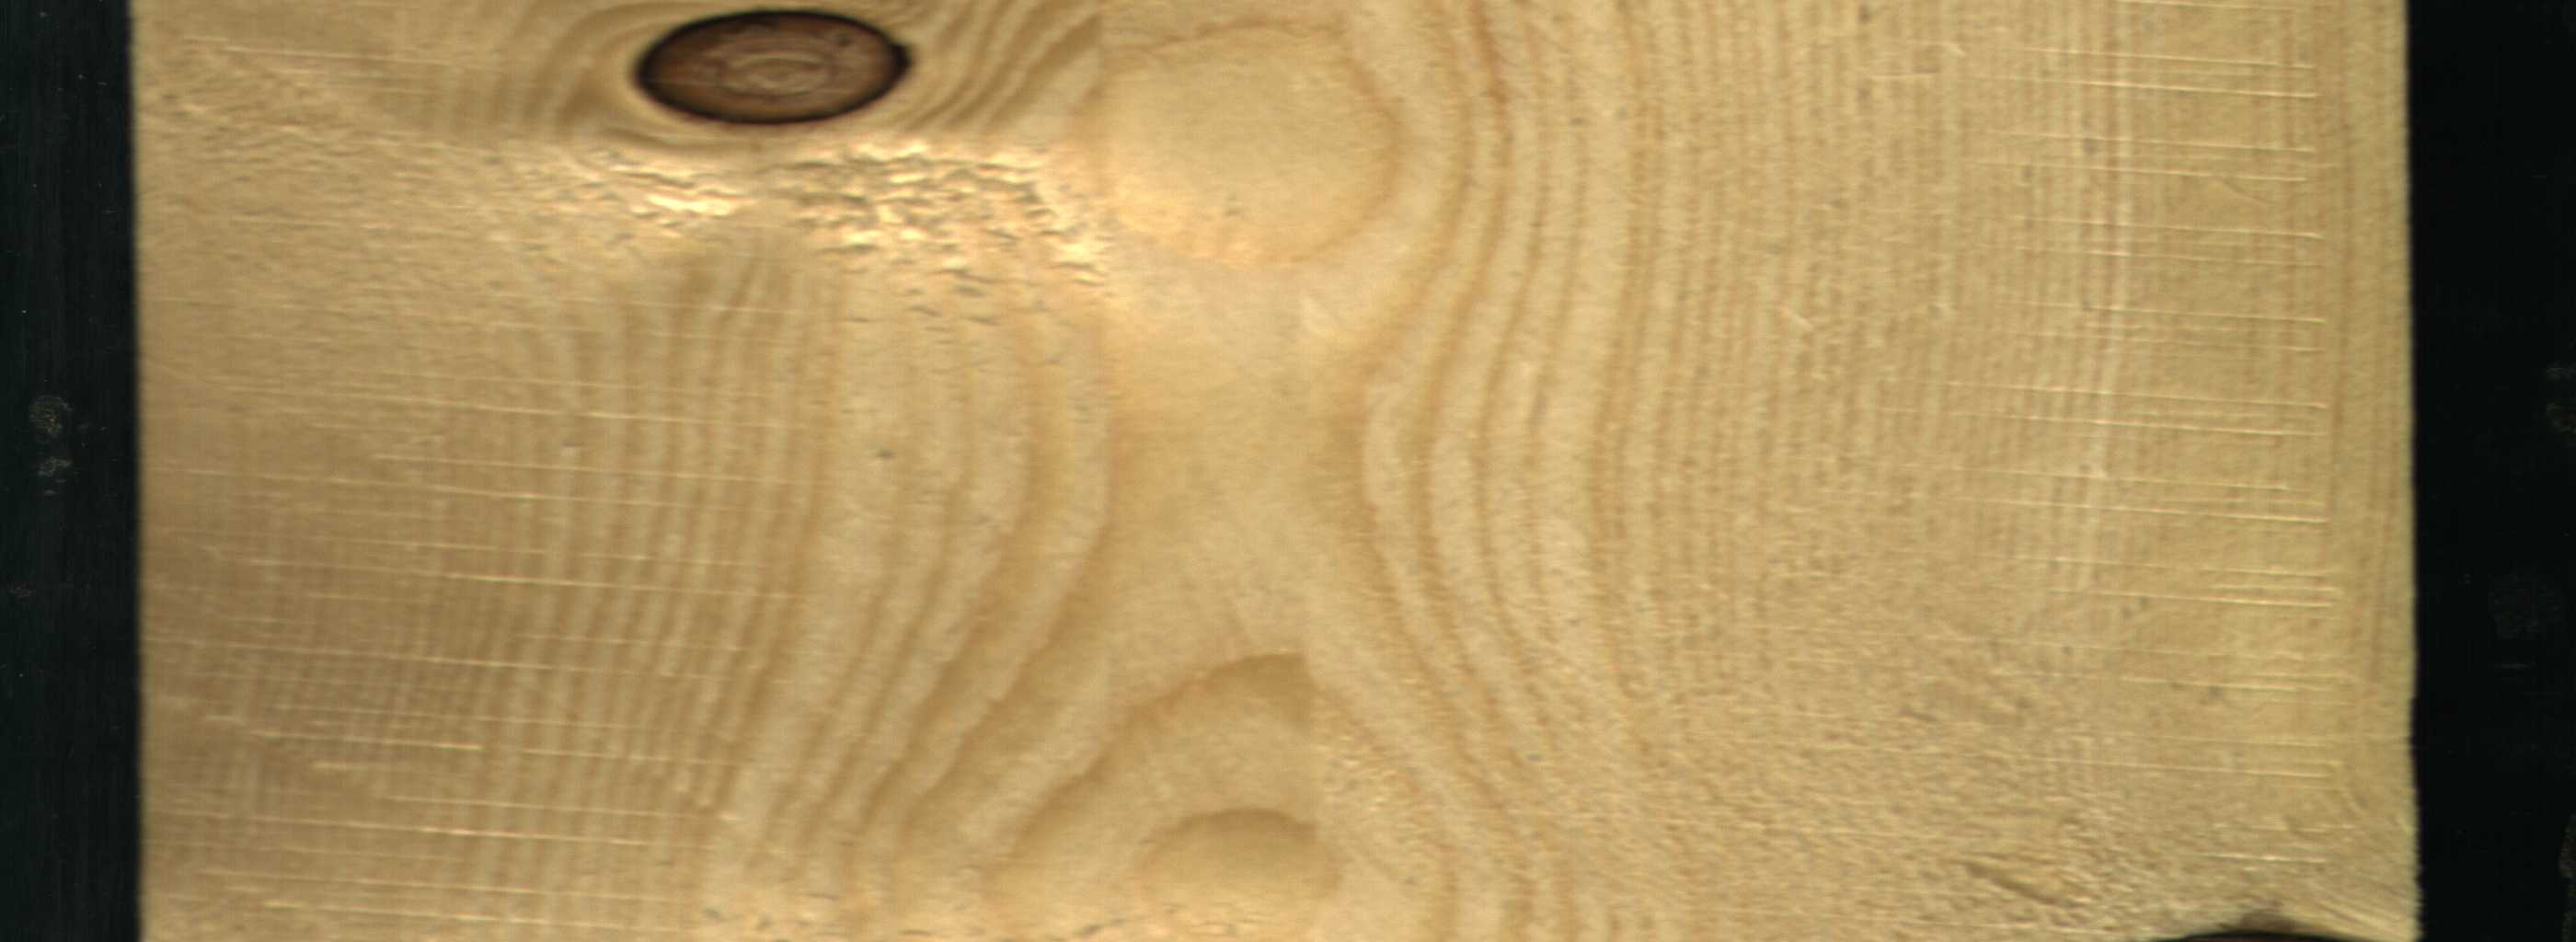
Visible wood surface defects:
Dead_Knot
Dead_Knot